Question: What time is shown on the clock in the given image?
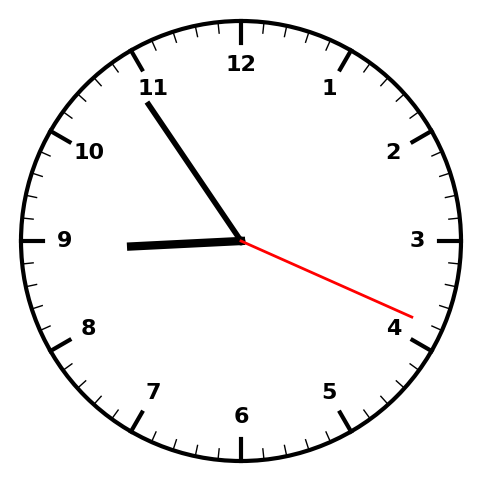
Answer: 08:54:19